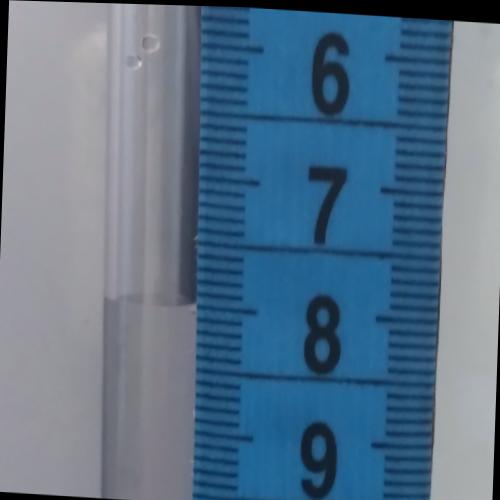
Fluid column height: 8.0 cm